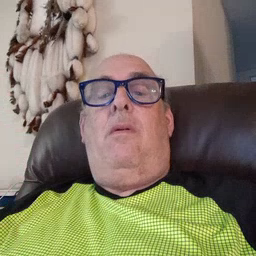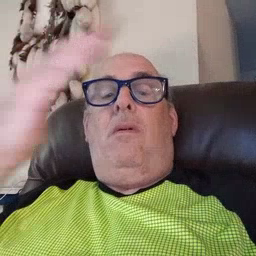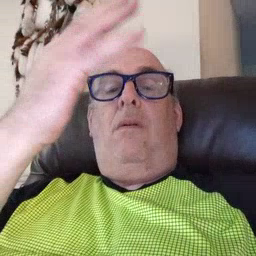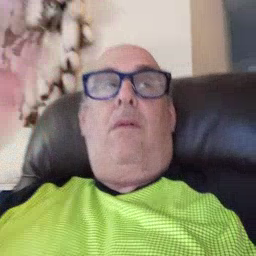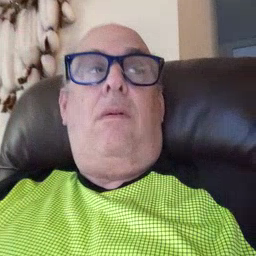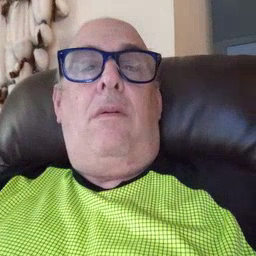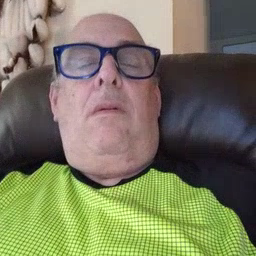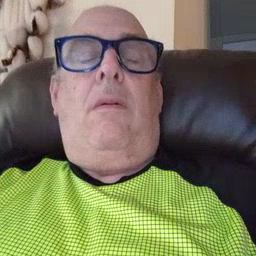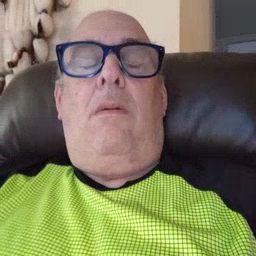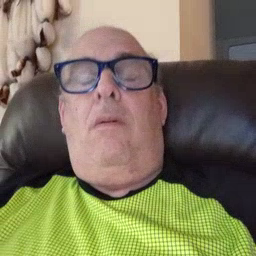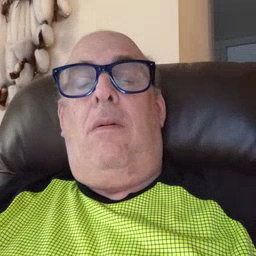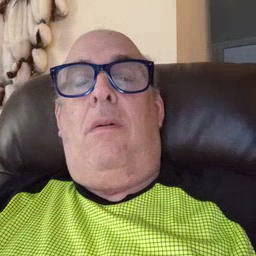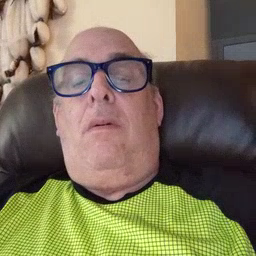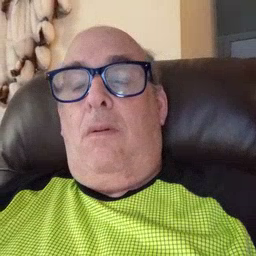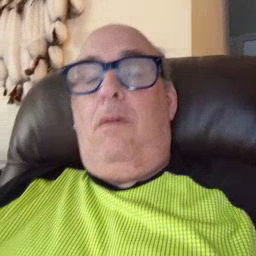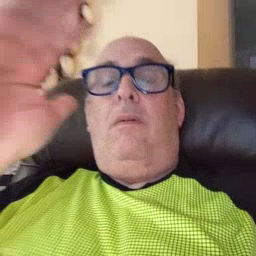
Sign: tree